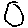
Label: circle